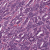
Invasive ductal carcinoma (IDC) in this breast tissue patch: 1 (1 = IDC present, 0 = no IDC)